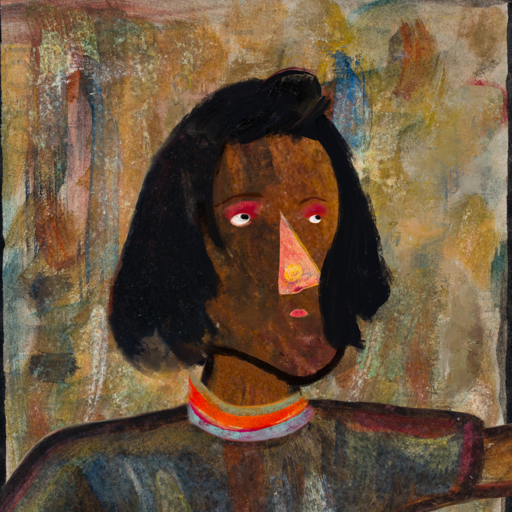
Background: Pipe, Head And Neck Side: Mosgoul, Face Side: Irani, Bust: Mosgoul, Hair Side: Mosgoul, Head Accessory: Blank, Second Necklace: Blank, Necklace: Sisters, Baby: Blank